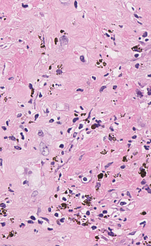
Tumor epithelial tissue: no
Tumor-associated stroma tissue: yes
Normal tissue: no